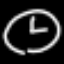
Label: clock